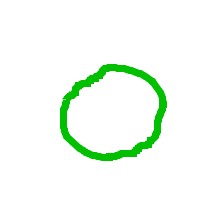
Shape: circle